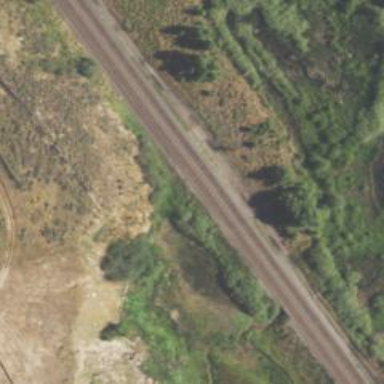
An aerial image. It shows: Railway signal.